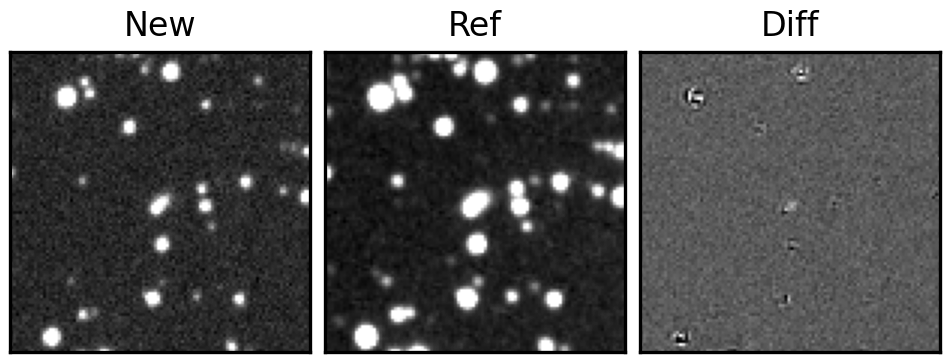
Label: real